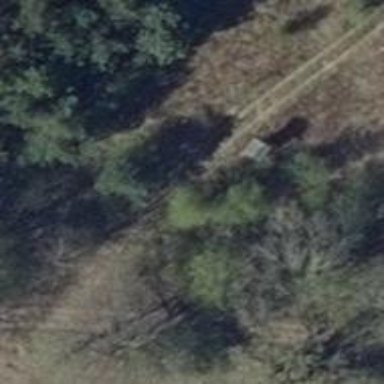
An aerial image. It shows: Hunting stand.